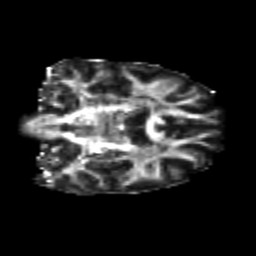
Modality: FA
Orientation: coronal
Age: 25
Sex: female
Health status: healthy
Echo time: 0.074 s